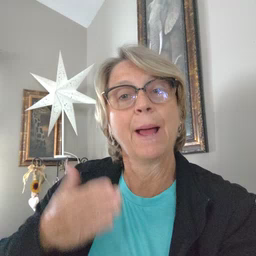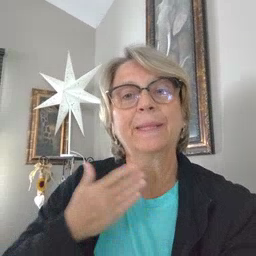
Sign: happy